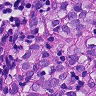
Metastatic tissue present: yes